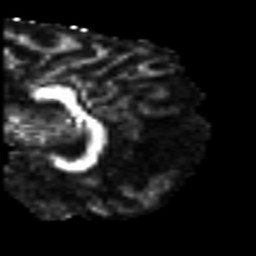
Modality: FA
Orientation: sagittal
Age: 20
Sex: female
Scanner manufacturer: siemens
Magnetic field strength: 3 T
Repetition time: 7 s
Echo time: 0.0926 s